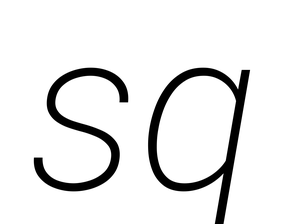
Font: Roboto-Italic_ExtraLight_Italic